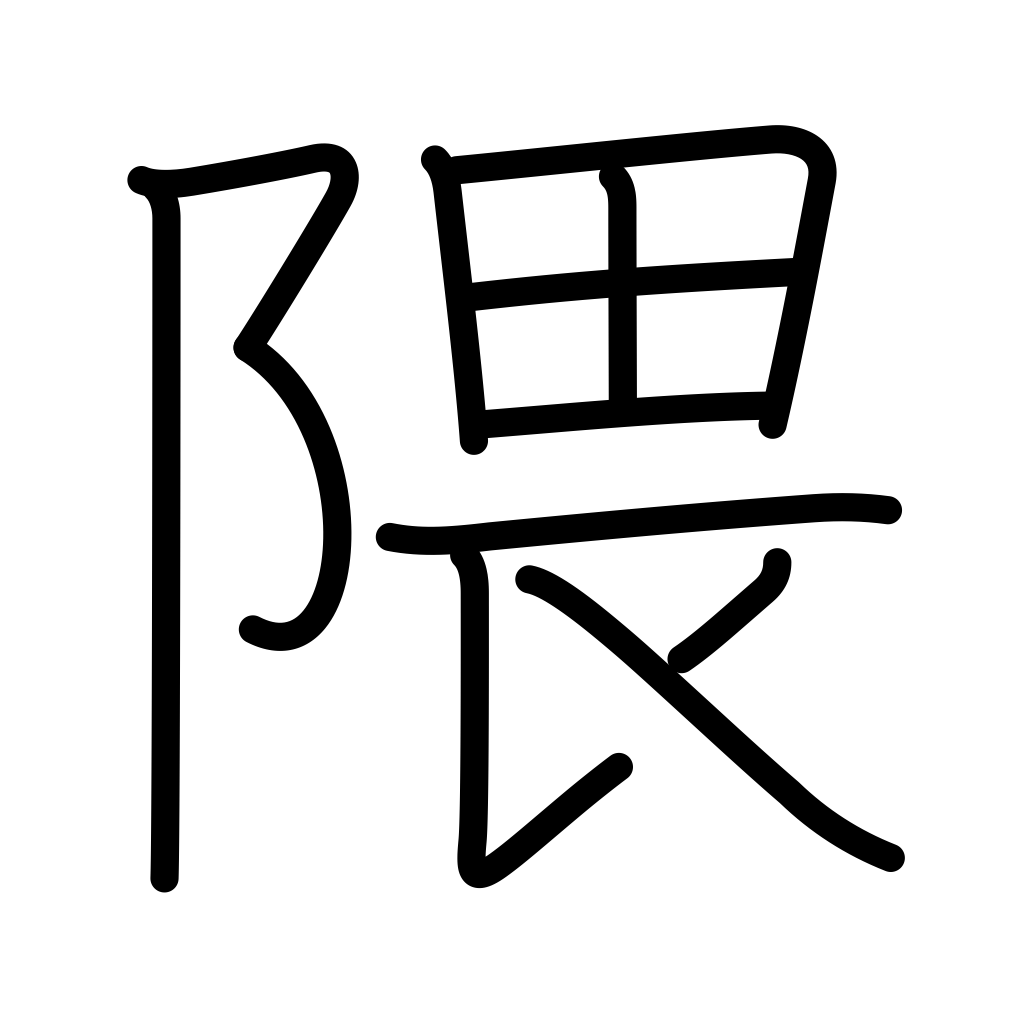
Meaning: corner, nook, recess